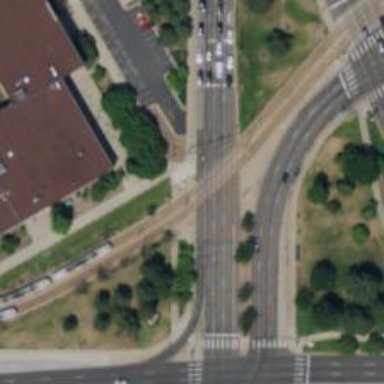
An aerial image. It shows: Crossing for the railway.